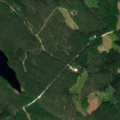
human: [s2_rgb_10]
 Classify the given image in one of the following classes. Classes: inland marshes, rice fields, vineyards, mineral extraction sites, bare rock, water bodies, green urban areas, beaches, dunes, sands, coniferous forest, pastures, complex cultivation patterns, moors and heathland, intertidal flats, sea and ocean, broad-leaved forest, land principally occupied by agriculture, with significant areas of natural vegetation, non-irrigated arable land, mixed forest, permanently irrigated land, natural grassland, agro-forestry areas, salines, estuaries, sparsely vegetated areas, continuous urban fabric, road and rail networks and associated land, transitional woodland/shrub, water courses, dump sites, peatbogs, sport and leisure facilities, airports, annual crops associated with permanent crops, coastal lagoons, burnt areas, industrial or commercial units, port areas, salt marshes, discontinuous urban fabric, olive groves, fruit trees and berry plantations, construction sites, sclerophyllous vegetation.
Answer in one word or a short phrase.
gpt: coniferous forest, mixed forest